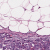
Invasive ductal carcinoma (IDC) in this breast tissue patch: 1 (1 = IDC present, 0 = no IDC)